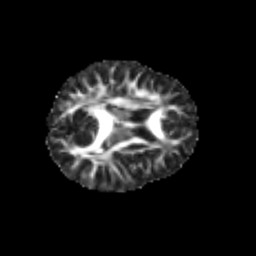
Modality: FA
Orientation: axial
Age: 6
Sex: female
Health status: healthy